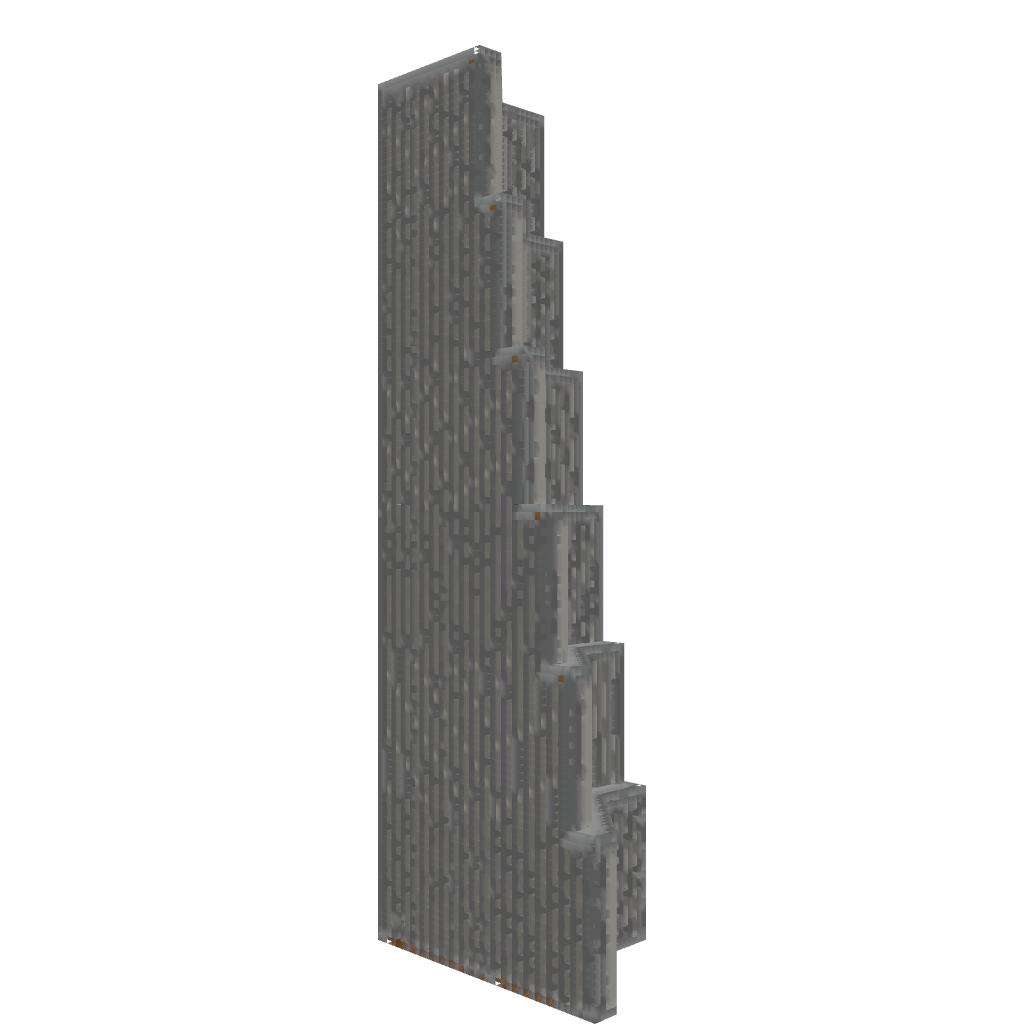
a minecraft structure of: Skyscraper #2 By: jjcash